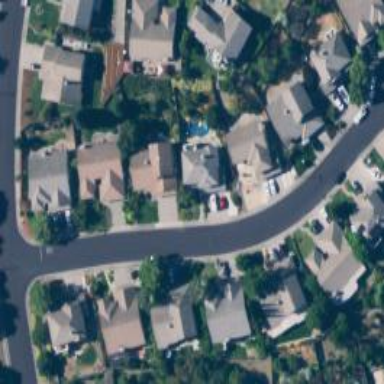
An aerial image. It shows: Residential road.